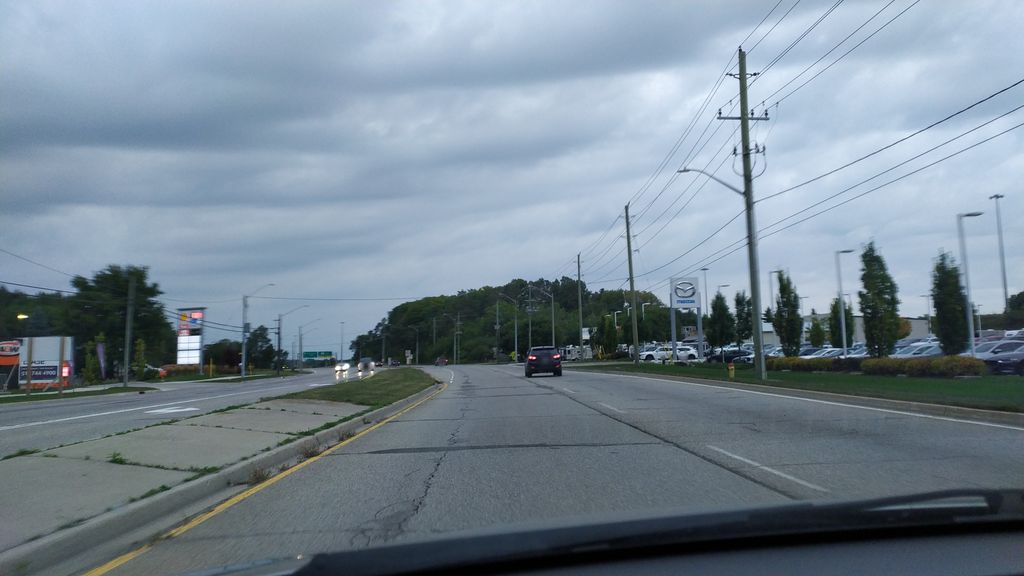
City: kitchener-waterloo